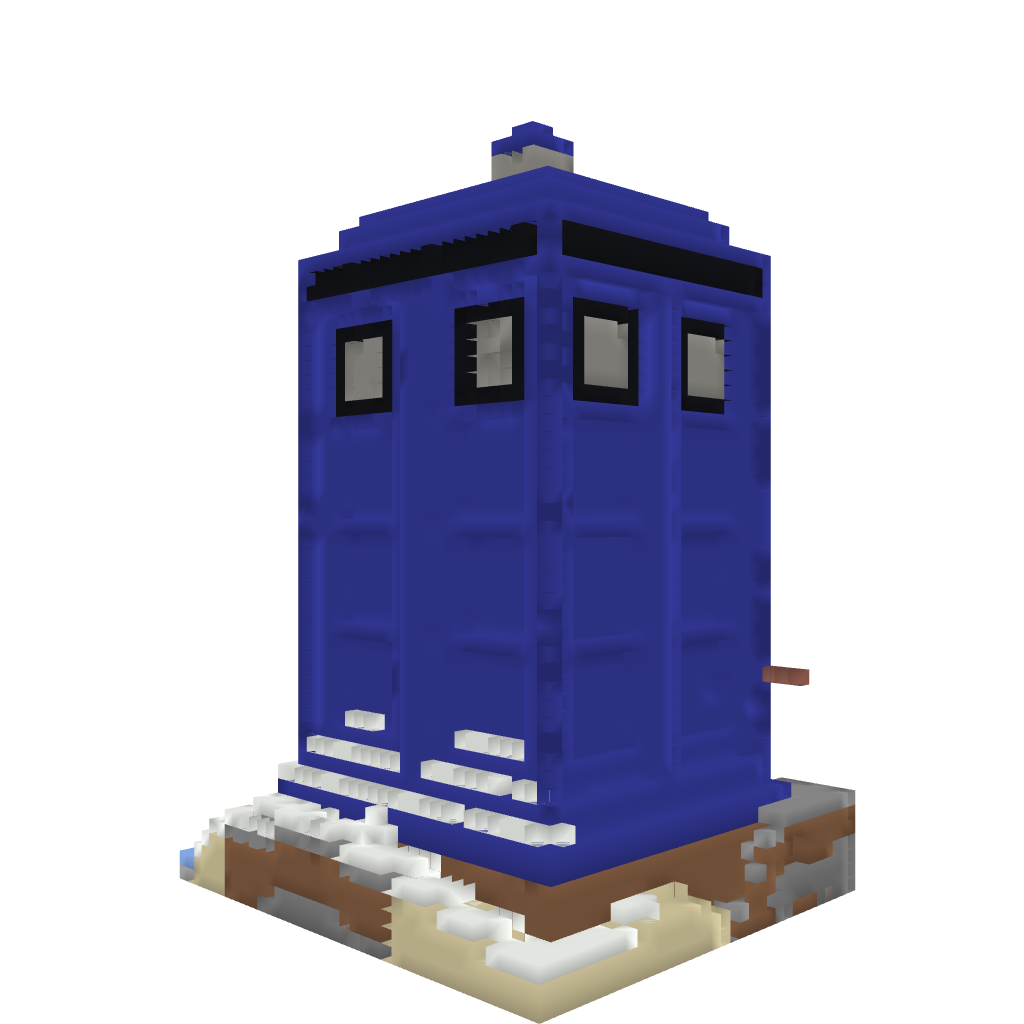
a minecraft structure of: The Tardis